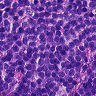
Metastatic tissue present: no